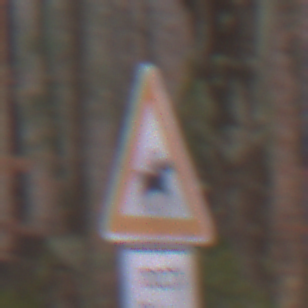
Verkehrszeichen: ReiterLinks
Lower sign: LaengeEinerStrecke4
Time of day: Midday
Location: Outdoor (Nature)
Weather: Overcast
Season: Autumn
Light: Natural